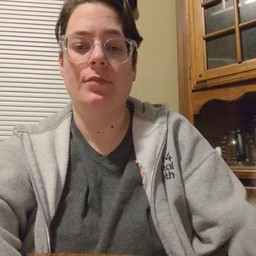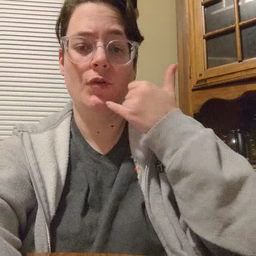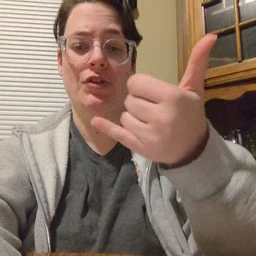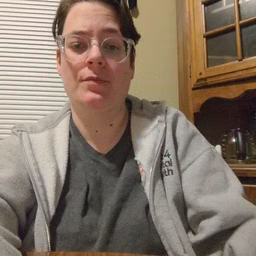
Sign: callonphone